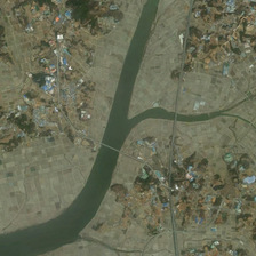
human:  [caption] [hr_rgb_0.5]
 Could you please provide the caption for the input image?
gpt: A stream connects the river with two bridges.

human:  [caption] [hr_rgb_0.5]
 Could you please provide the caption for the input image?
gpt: A small brook will join the river across two bridges.

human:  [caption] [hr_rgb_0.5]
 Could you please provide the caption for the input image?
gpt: A small Riacho joins this river with two bridges.

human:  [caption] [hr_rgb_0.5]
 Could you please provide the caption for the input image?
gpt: A small stream joins this river with two bridges crossing it.

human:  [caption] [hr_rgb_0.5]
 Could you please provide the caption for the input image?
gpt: A small stream joins this river with two bridges crossing it.